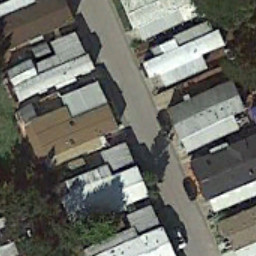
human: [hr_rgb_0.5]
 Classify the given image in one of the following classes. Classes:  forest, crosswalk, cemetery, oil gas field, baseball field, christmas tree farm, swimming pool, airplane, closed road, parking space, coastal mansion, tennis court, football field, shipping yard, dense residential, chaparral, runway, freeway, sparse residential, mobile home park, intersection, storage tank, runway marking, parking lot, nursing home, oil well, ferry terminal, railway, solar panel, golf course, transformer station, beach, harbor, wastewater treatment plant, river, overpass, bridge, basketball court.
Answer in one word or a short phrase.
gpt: mobile home park